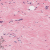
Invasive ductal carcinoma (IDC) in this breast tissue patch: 0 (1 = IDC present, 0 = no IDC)